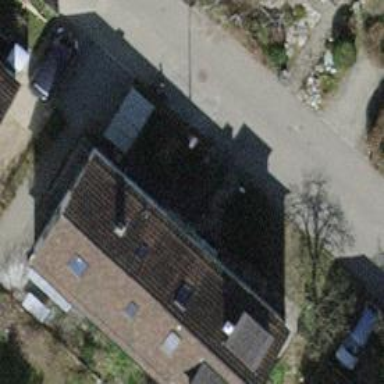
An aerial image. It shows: Semidetached house with gabled roof made of tiles.